Question: I am designing an exam practice app that will have the following format, requiring the user to rank the answer 1-5 to sections A-E (using a scroll view) for the same question that will be displayed at the top.
Here is an image:

Each question therefore has 5 parts. I am unsure of what is the best way to store the questions and answers. I read something about plists. Would that be the way to do it? If so, could you recommend any tutorials with images?
Just to clarify, the labels A-E are where the text for the subsections will go and the user will have to rank the appropriateness for each of these.
Thank you!
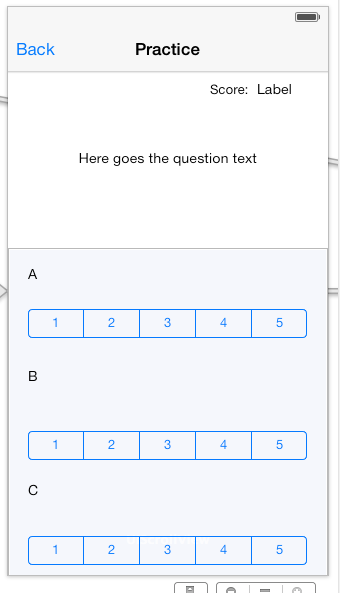
Answer: Few options here:
<URL>
Prepopulate .sqlite file with questions and include with app. Keep track of user's progress and attempts and whatever other stats.
This approach also give your ability to label questions by a topic (or any other criteria) and present questions to user that they need or that they failed most.
A bit more complicated but offers more benefits. With this approach you would be getting questions in json format.
Benefit of this approach is that you can add any number number of questions and tests without resubmitting your app.
Yes, you can also store your questions as text in plist or json format and as app loads populate core data or keep it in memory to display. The latter approach, however, would offer the least amount of benefit and flexibility to the user.